Current action and preconditions to check: trajectory_clear

Your task: For each precondition in the list above, predict whether it will hold at this action.

Consider the current scene as observed from the mobile robot's camera, and analyze the predicted future states of all dynamic agents (e.g., people, animals, vehicles, or any moving entities) within the NEXT SECOND.

IMPORTANT: Only answer "very likely" if you are absolutely certain—based on strong, clear evidence—that a dynamic agent will violate the precondition in the predicted future state. Do NOT answer "very likely" for unlikely, ambiguous, or low-probability risks.

Ask yourself for each precondition: Is there a high probability, with clear and convincing evidence, that the predicted future states of any dynamic agent will interfere with the predicted future state of the currently executing action within the NEXT SECOND, causing that precondition to fail?

Assess the risk level based on these predictions. Use "likely" or "very likely" if motions create a clear risk of interference.

Use "neutral" or "improbable" if agents are nearby but their predicted paths are clearly diverging or non-conflicting.

Failure Risk Categories: "very improbable", "improbable", "neutral", "likely", "very likely"

Answer Format: Output ONLY the probability_of_failure value from these categories: "very improbable", "improbable", "neutral", "likely", "very likely"

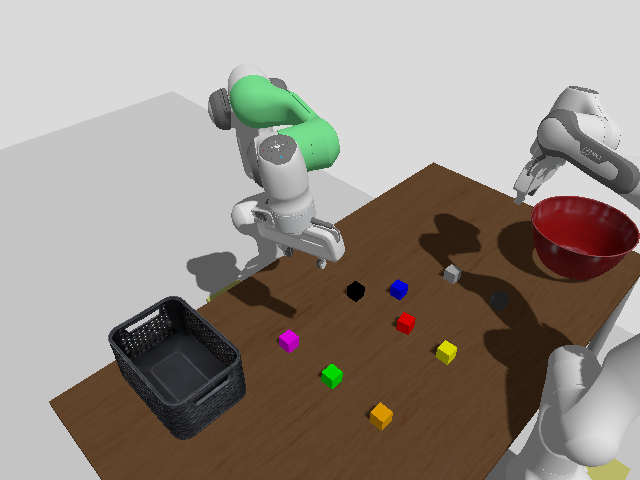

Answer: very improbable